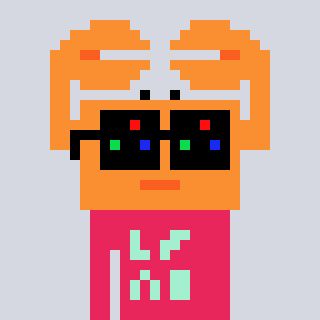
a pixel art character with square black sunglasses, a crab-shaped head and a redpinkish-colored body on a cool background